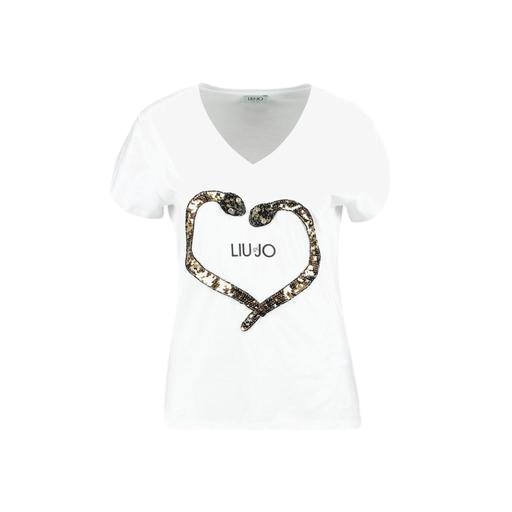
white tshirt black lolo, white gold heart tee, white love t-shirt, white background